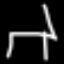
Label: chair